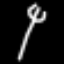
Label: fork